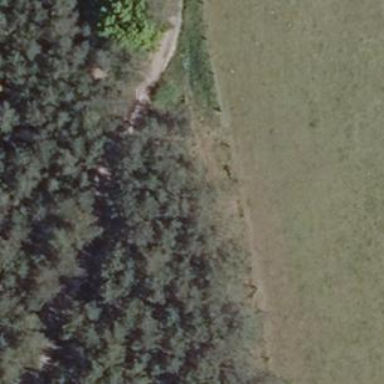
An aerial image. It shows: Hunting stand.